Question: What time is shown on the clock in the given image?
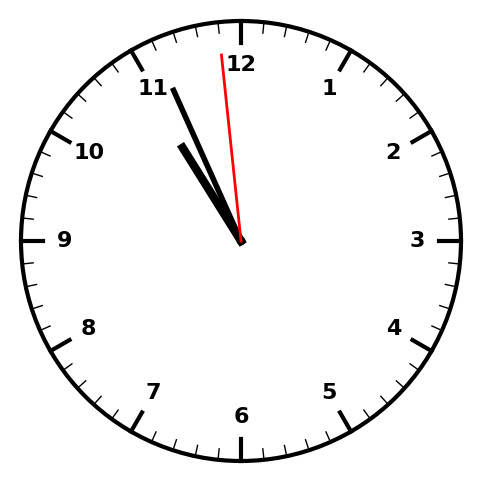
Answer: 10:55:59